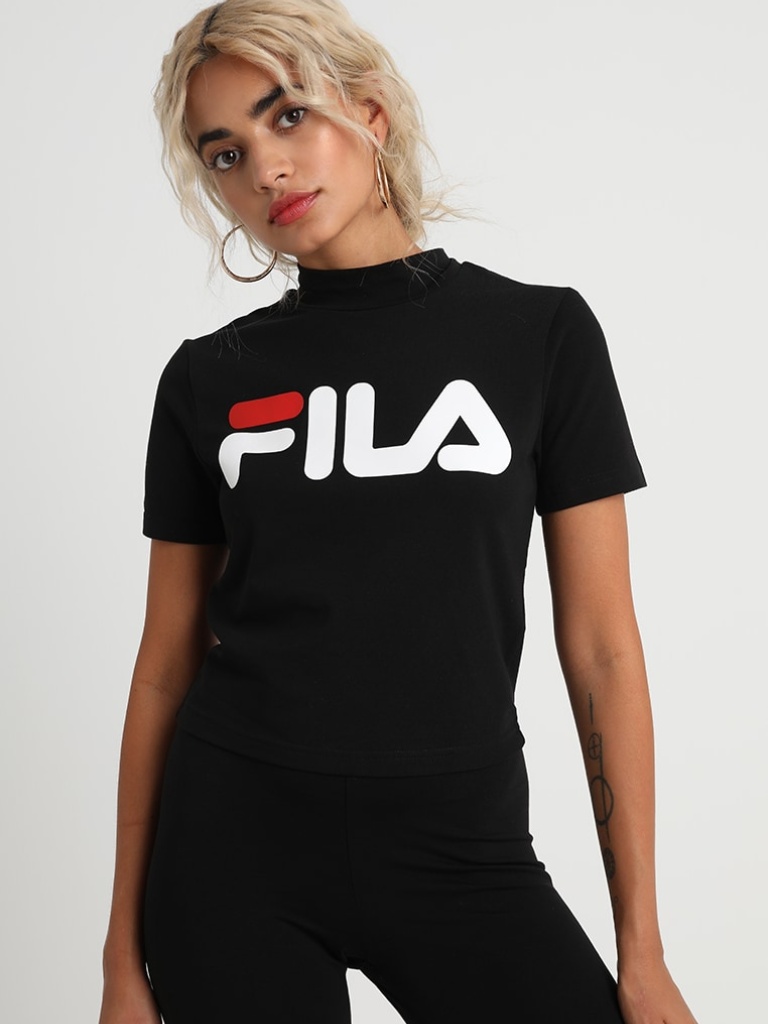
cotton tight short sleeve cropped length Fully Tucked in mock t-shirt